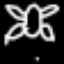
Label: frog